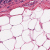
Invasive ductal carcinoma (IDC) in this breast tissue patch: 0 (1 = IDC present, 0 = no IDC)